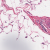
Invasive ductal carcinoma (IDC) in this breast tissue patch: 0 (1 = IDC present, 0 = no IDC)